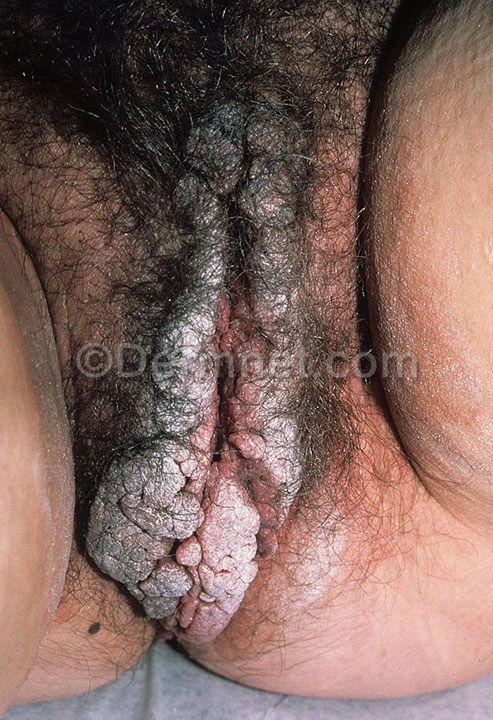
Disease: Herpes HPV and other STDs Photos